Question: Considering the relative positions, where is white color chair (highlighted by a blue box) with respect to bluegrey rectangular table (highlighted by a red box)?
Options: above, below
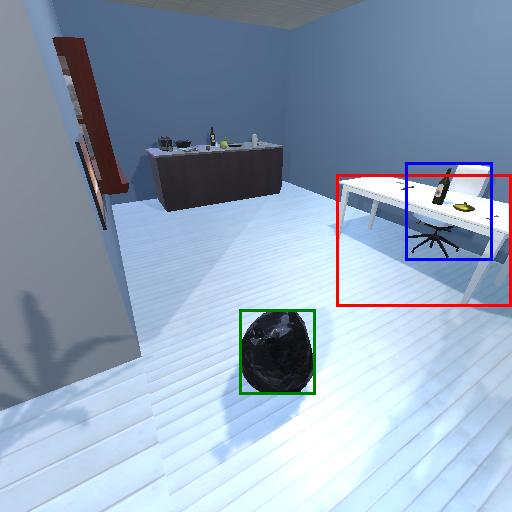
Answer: above